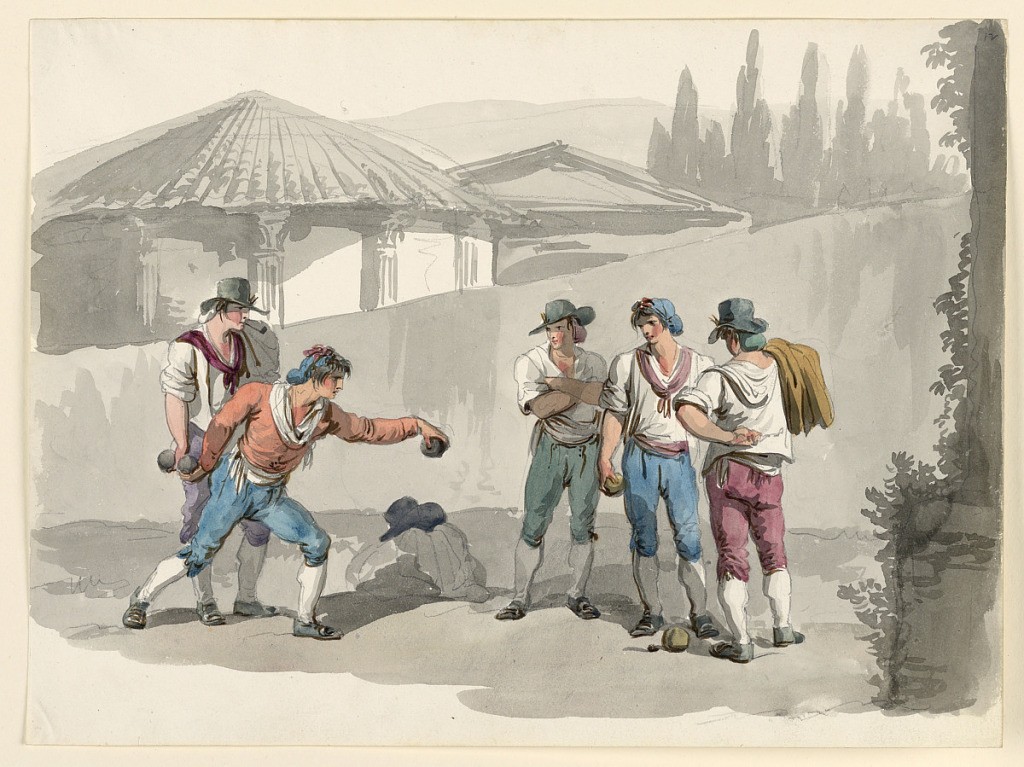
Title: The Boccia Game
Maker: Bartolomeo Pinelli, Italian, 1781–1835
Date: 1807–08
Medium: Pen and gray ink with watercolor and black chalk on off-white wove paper
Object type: Drawing
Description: Two players at left, three at right are shown against a wall over which two classical temples and trees rise.